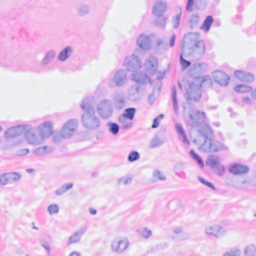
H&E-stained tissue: Breast